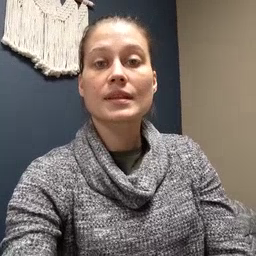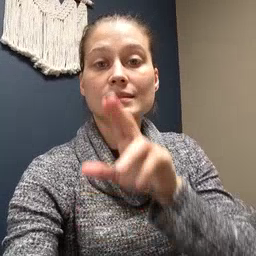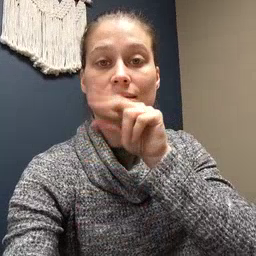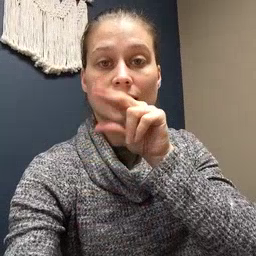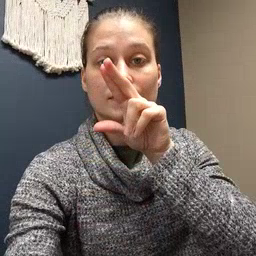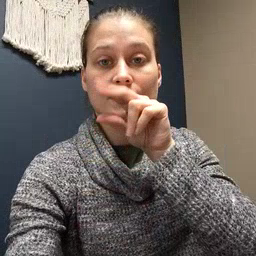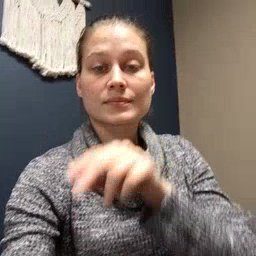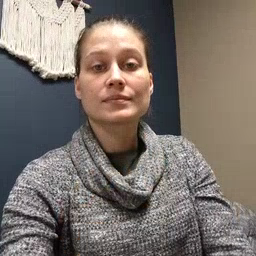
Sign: duck